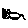
Label: cat